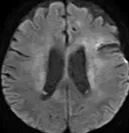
(C) This lesion does not show abnormal hyperintensities on diffusion-weighted imaging (DWI).
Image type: radiology (mri)